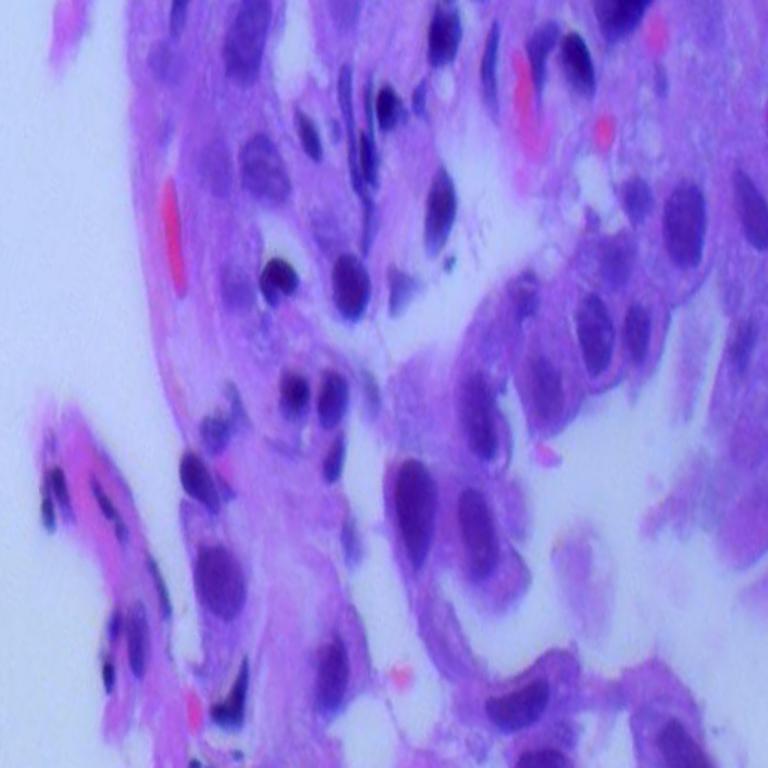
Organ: lung
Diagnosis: adenocarcinomas